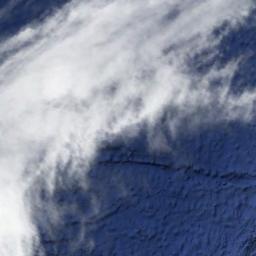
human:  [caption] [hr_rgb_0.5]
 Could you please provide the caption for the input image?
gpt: Large fluffy white clouds on blue sea .

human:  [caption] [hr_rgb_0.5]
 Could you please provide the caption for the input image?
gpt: The white cloud is above blue sea .

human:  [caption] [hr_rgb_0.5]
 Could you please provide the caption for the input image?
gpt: A thin cloud floats on the azure sea .

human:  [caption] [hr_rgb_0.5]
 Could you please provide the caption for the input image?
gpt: The stratus clouds are located above the surface of the sea .

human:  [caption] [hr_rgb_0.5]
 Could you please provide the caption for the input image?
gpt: There are thick white clouds over a blue sea .